Here is a 2-D grayscale rendering of raw bearing vibration samples (signal-to-image). Diagnose the bearing from this image, choosing from: normal, inner_race, outer_race, ball.
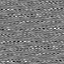
Answer: outer_race